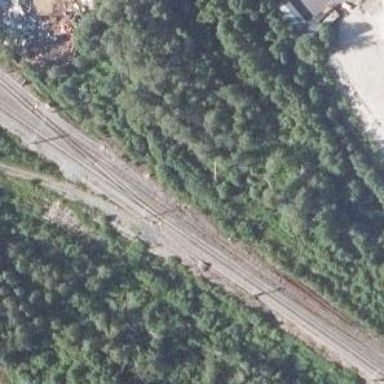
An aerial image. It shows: Wedge is used for the railway derail.